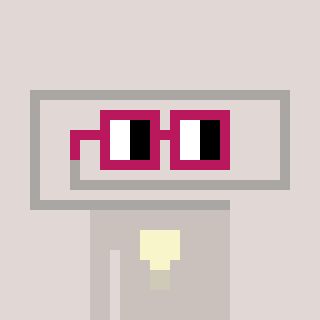
a pixel art character with square dark red glasses, a paperclip-shaped head and a foggrey-colored body on a warm background